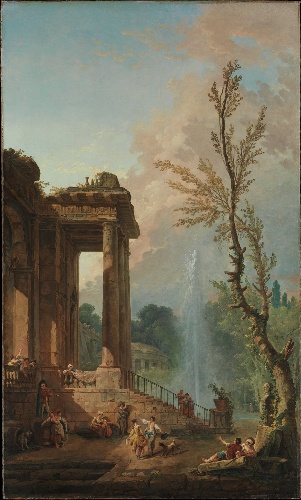
Title: The Portico of a Country Mansion
Artist: Hubert Robert
Artist bio: French, Paris 1733–1808 Paris
Date: 1773
Object type: Painting
Classification: Paintings
Medium: Oil on canvas
Dimensions: 80 3/4 x 48 1/4 in. (205.1 x 122.6 cm)
Department: European Paintings
Credit line: Bequest of Lucy Work Hewitt, 1934
Accession year: 1935
Repository: Metropolitan Museum of Art, New York, NY
Tags: Columns|Fountains|Ruins|Human Figures